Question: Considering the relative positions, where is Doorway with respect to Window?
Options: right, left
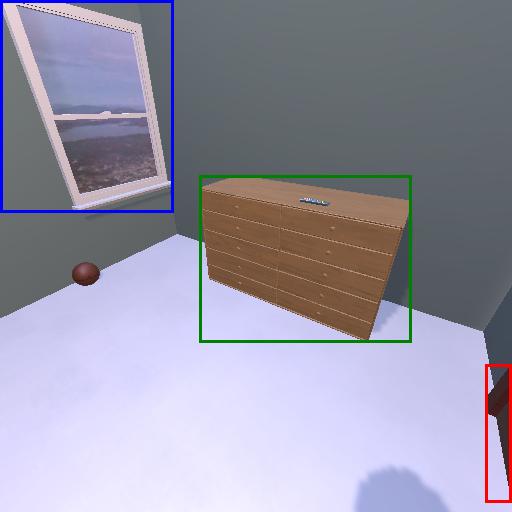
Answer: right